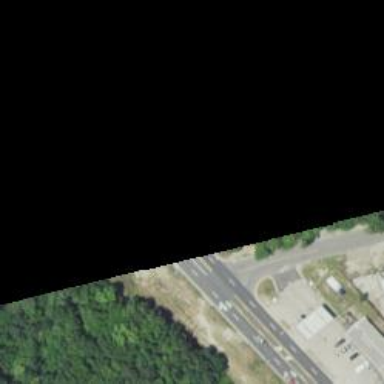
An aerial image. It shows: Asphalt road classified as primary highway.